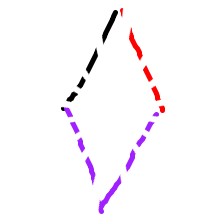
Shape: rhombus